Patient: sex F, age 63
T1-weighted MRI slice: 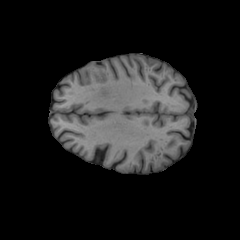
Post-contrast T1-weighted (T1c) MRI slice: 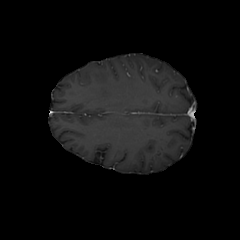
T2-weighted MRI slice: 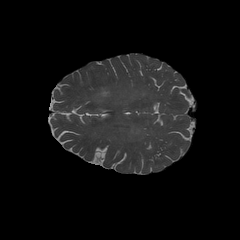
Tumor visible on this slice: yes
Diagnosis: Glioblastoma, IDH-wildtype
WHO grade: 4